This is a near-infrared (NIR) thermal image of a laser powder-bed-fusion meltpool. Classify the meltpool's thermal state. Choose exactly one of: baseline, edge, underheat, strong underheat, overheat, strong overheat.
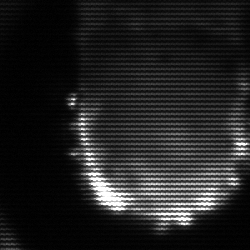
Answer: baseline